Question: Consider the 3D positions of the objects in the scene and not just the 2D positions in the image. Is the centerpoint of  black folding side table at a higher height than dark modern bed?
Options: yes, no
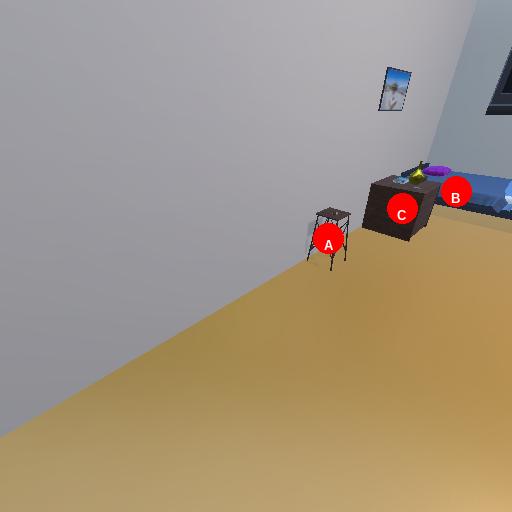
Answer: yes